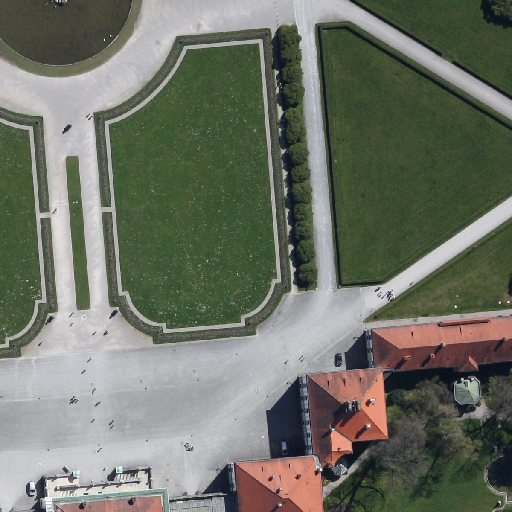
Referring expression: car